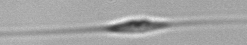
Label: Cylindrotheca